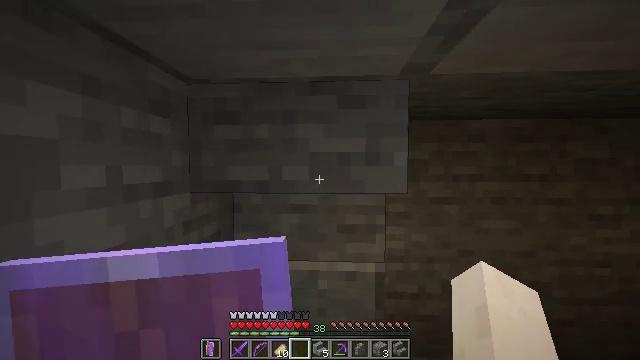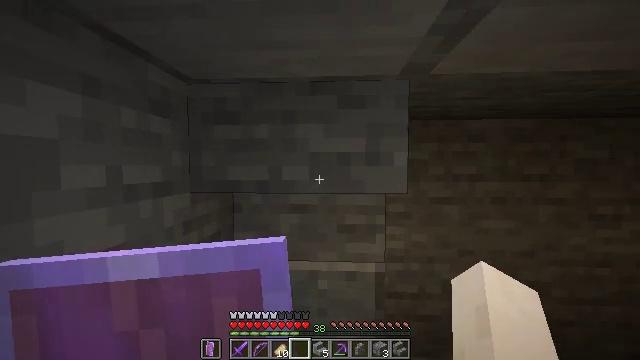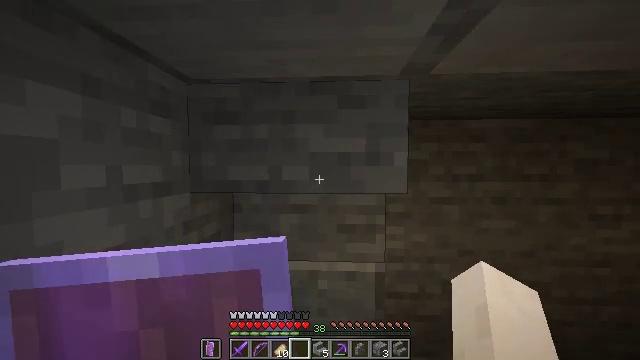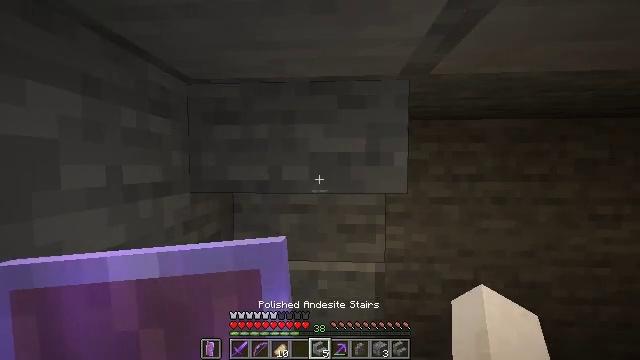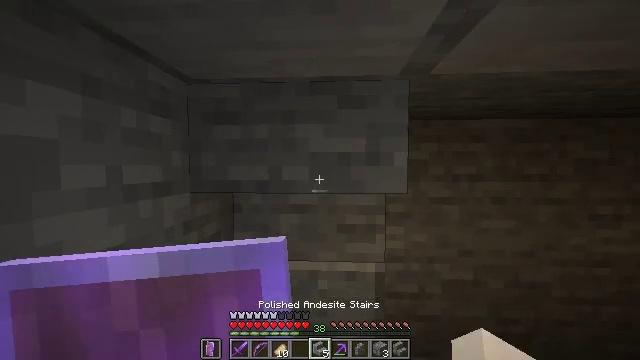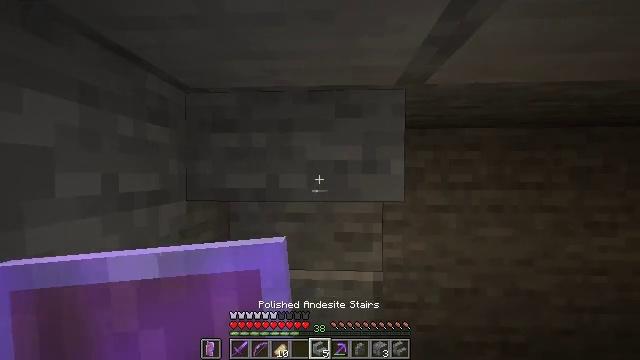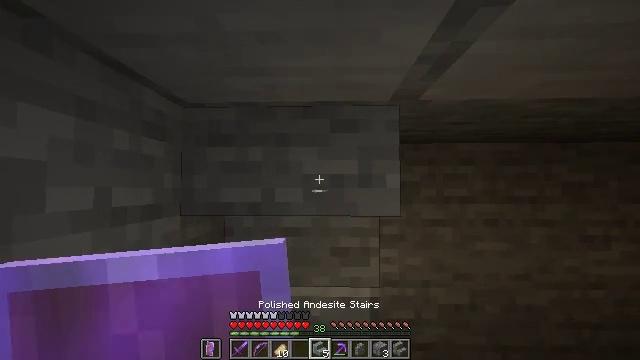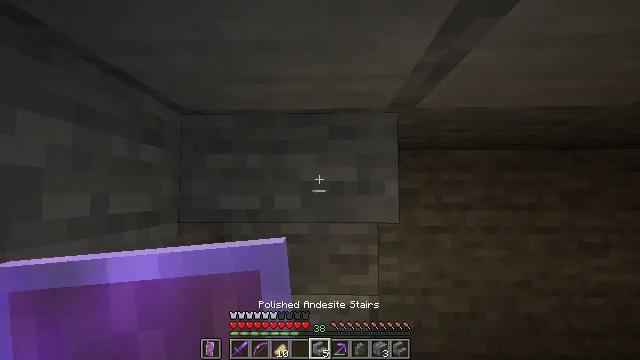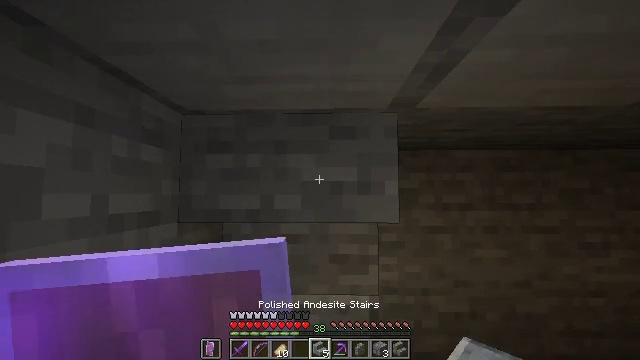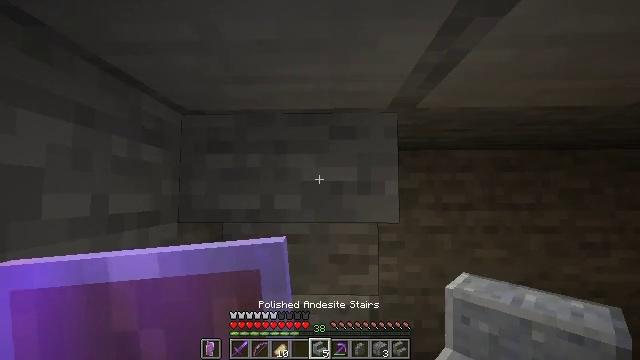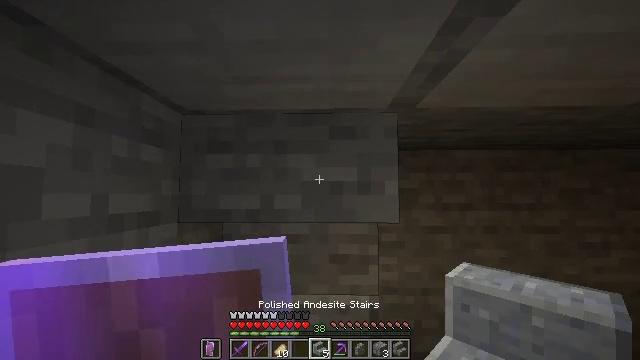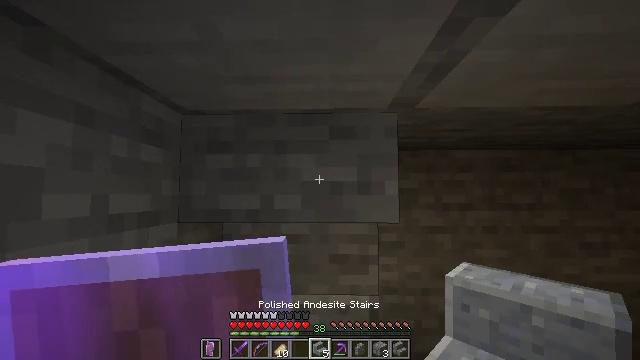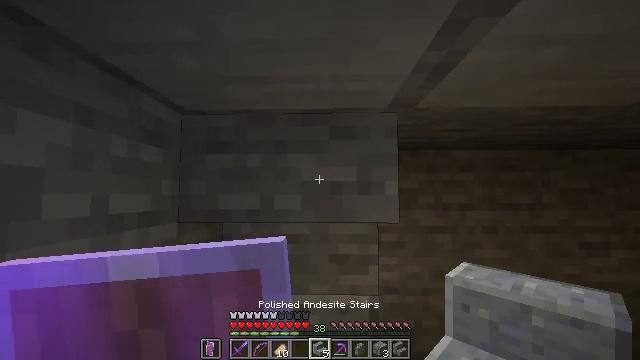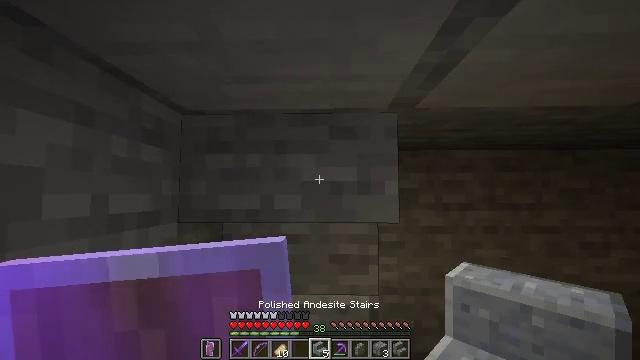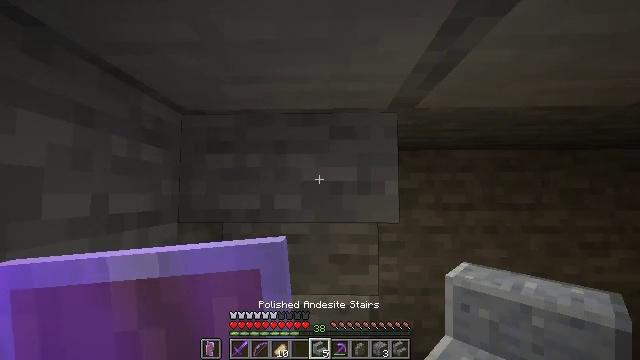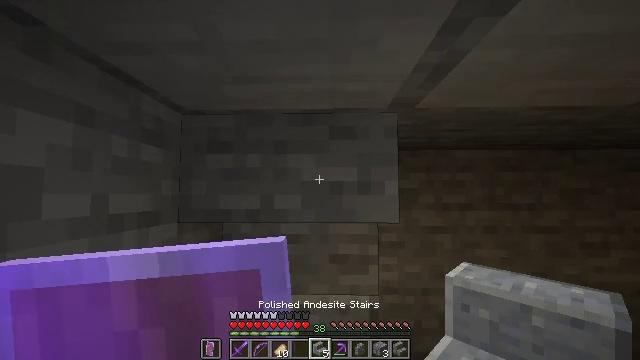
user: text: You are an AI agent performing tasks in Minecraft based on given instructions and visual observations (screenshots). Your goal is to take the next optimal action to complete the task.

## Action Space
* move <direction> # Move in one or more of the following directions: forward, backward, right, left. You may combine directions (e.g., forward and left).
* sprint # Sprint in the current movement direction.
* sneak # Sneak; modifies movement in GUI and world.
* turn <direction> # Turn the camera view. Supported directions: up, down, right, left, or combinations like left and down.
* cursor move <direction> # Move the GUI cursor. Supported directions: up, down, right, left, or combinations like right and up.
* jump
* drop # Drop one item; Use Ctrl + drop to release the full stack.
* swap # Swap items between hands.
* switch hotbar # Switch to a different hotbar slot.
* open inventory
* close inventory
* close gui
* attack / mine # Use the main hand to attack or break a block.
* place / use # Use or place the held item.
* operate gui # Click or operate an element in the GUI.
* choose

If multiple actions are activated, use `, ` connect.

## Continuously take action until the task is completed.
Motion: motion action
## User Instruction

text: Harvest stone stairs from a structure.
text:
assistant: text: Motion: no_op
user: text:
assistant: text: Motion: no_op
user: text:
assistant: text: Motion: no_op
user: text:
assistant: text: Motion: no_op
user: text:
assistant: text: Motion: turn up
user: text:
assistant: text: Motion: turn up
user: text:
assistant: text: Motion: turn up
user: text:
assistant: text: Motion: no_op
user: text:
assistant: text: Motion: no_op
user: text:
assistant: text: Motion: no_op
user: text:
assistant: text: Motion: no_op
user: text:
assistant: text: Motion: no_op
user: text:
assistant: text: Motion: no_op
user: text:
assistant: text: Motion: no_op
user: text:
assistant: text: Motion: no_op
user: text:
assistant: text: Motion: no_op
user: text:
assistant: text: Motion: no_op
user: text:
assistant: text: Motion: no_op
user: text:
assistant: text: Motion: no_op
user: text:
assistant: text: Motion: no_op
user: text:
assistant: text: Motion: no_op
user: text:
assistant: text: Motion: no_op
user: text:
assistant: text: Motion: no_op
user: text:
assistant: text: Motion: no_op
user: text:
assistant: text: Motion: attack / mine
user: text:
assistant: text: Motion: attack / mine
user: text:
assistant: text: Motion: attack / mine
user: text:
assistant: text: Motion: attack / mine
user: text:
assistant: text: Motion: attack / mine
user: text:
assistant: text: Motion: no_op